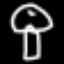
Label: mushroom